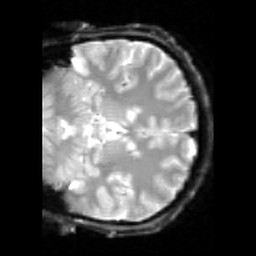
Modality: inplaneT2
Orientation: coronal
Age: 30
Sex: male